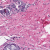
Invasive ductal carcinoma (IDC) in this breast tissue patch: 0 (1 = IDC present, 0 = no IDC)